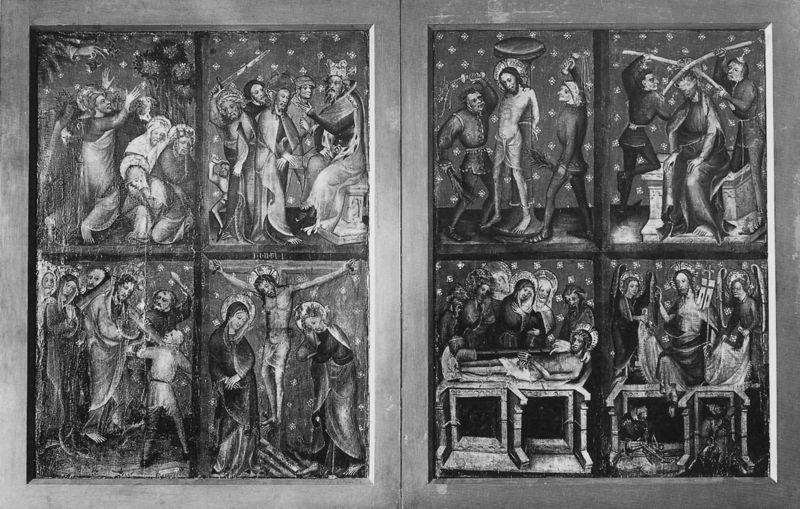
Titel: Retabel aus der Wallfahrtskirche Liebfrauen Schotten
Schlagwörter: baum, flügel, gruppe, hand, himmel, frauen, menschen, fenster, grau, holz, nacht, tisch, zeichnung, malerei, muster, bart, bibel, geschichte, herodes, johannes, rahmen, tod, hände, krone, traurig, engel, bilder, fahne, figuren, könig, soldaten, tafel, bett, vier, spott, kreuz, religion, sterne, schwarzweiß, schwert, säbel, beten, altar, heiligenschein, leben, christus, grab, jesus, jesus christus, kreuzigung, leid, schmerz, heilige, jünger, maria, madonna, maria magdalena, trauern, szenen, dornenkrone, grablegung, auferstehung, altarbild, testament, verkündigung, erlöser, retabel, tafeln, gekreuzigter, martyrium, zyklus, erzählung, apostel, folter, passion, kreu, diptychon, alatr, bibelszenen, geisselung, lebensgeschichte, messias, gottessohn, sohn gottes, christkind, märtyrium, knute, pein, folterknechte, begrabung, christkönig, heilland, erretter, jesus von nazaret, christologischer zyklus, geisselwerkzeug